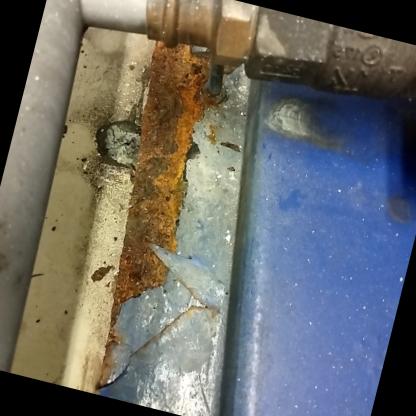
Klasa: inne